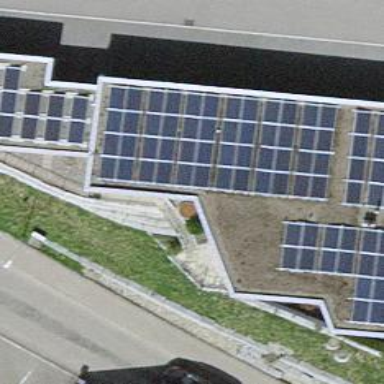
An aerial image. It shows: Solar power generator.